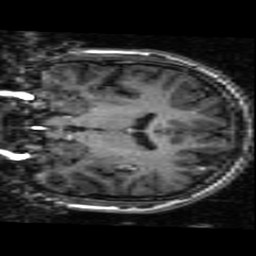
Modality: T1w
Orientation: coronal
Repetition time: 0.008948 s
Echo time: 0.001784 s